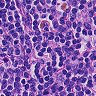
Metastatic tissue present: no